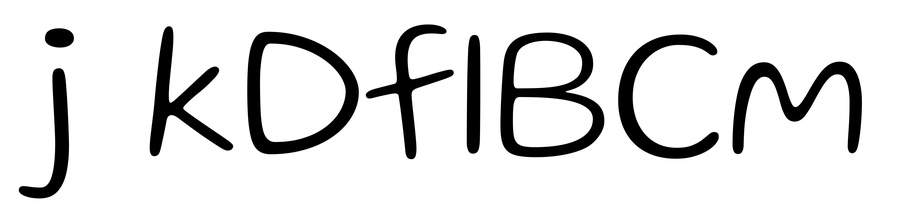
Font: Gluten_ExtraLight